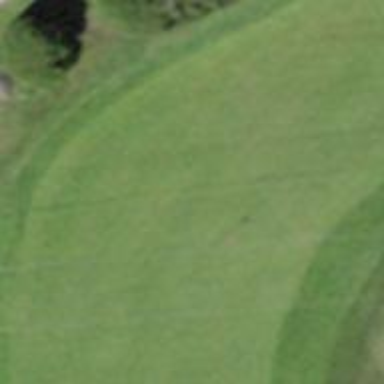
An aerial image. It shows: Golf hole.